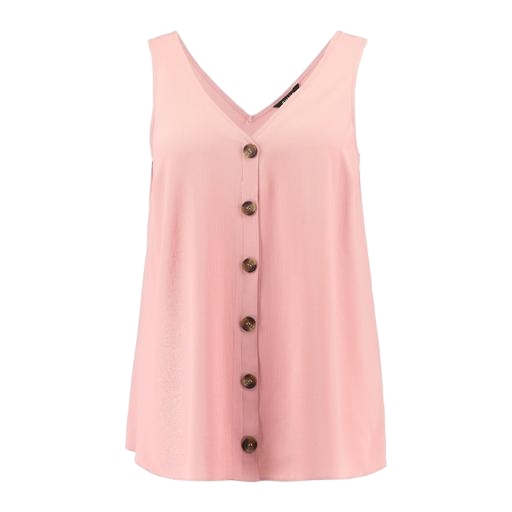
pink women's liane vest, pink tank top, pink button front blouse, white background